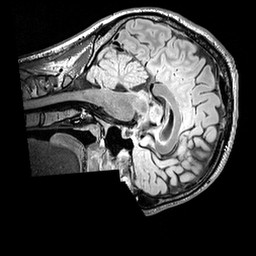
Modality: FLAIR
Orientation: sagittal
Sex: male
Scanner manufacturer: siemens
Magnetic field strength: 3 T
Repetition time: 5 s
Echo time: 0.395 s